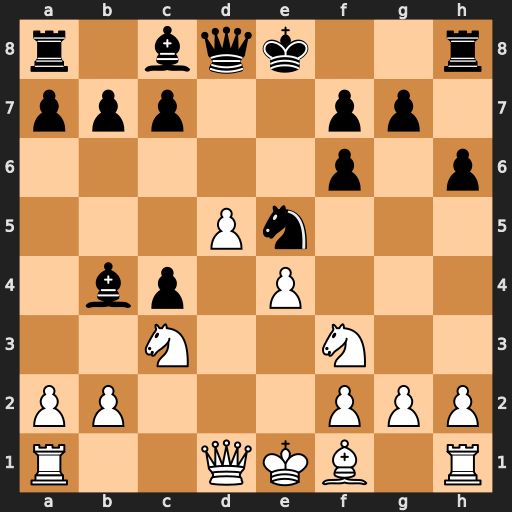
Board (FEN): r1bqk2r/ppp2pp1/5p1p/3Pn3/1bp1P3/2N2N2/PP3PPP/R2QKB1R
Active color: w
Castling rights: KQkq
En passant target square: -
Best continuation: Qa4+ Bd7 Qxb4